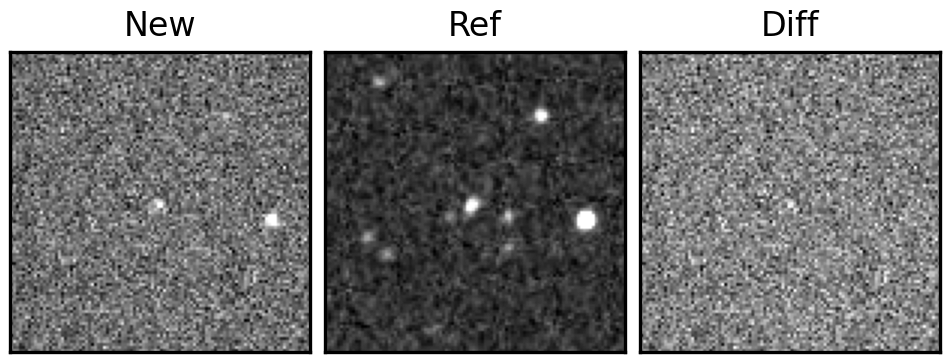
Label: real